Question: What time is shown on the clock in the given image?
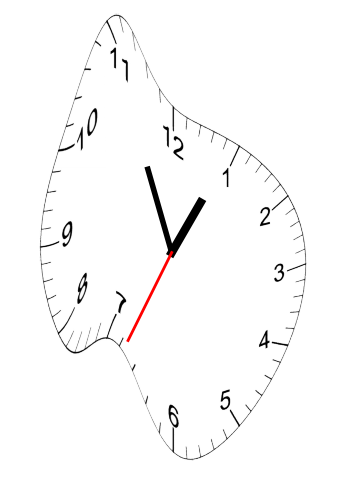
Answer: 12:55:34